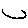
Label: moon